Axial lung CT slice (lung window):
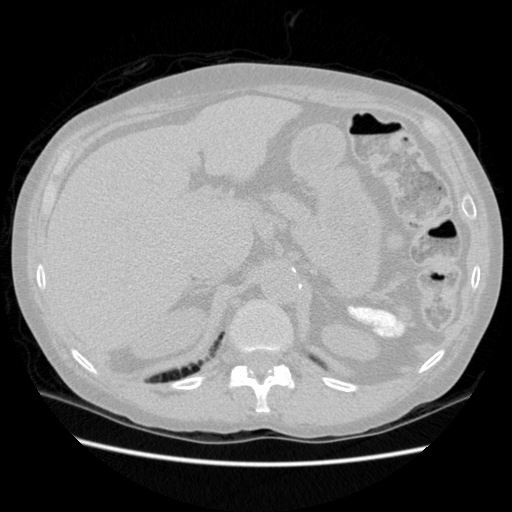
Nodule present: no